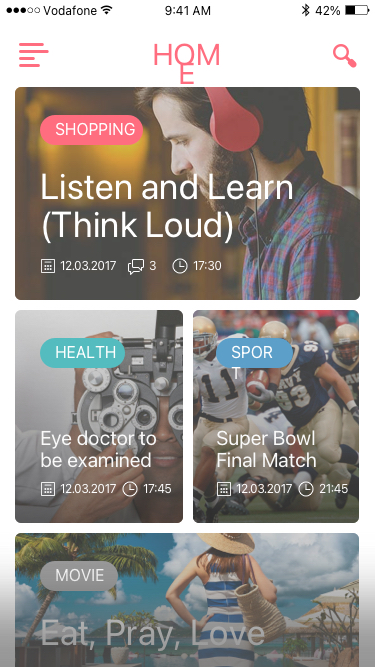
Text in this UI design:
Eat, Pray, Love
MOVIE
Super Bowl
Final Match
21:45
12.03.2017
SPORT
Eye doctor to
be examined

17:45
12.03.2017
HEALTH
Listen and Learn
(Think Loud)
17:30
3
12.03.2017
SHOPPING
HOME